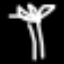
Label: palm tree